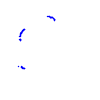
Particle: proton